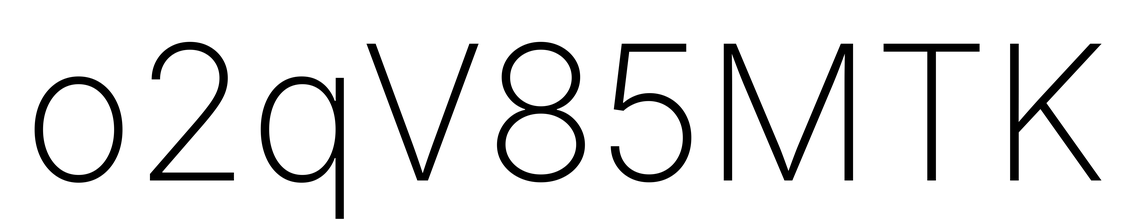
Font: Inter_ExtraLight